Question: Determine whether the two graphs given in the figure are isomorphic. If you think they are isomorphic, answer 1; if you think they are not isomorphic, answer 0.
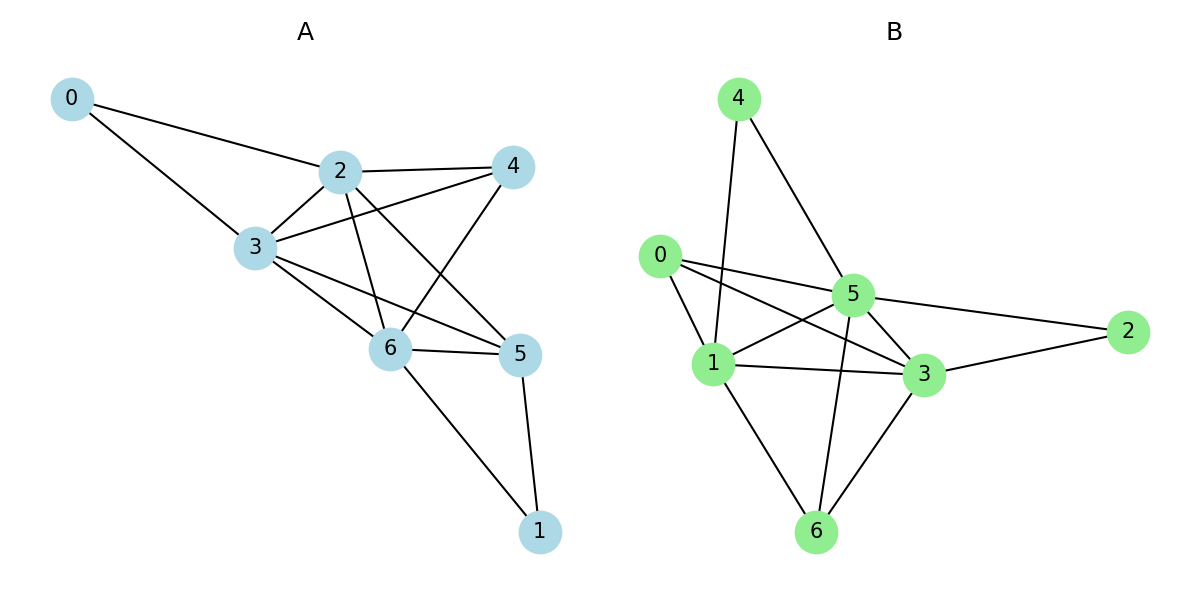
Answer: 0